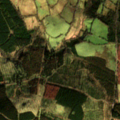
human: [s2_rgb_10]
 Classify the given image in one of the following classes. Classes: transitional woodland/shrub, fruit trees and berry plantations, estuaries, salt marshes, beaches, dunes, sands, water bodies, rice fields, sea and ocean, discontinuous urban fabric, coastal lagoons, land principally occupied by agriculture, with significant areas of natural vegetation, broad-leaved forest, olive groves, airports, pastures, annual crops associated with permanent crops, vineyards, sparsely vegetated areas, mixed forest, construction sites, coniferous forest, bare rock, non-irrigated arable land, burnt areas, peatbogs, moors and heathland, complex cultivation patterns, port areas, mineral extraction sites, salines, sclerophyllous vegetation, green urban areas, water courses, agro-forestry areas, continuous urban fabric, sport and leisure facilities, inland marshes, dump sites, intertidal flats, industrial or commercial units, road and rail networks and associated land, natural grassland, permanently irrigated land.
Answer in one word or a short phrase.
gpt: land principally occupied by agriculture, with significant areas of natural vegetation, broad-leaved forest, coniferous forest, transitional woodland/shrub